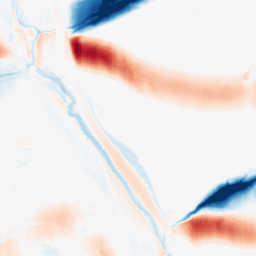
Category: morphological
Decomposition family: morphological_ellipse
Decomposition parameters: operation: average
width: 50
height: 5
Upsampling method: bspline
Upsampling parameters: scale: 2
Upsampling scale: 2